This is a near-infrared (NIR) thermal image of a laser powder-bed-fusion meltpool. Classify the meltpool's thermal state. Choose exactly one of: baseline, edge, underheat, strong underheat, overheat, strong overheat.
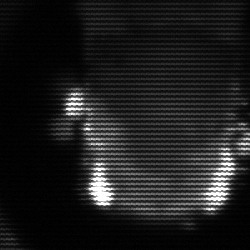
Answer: baseline